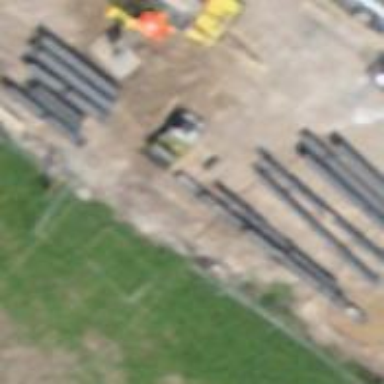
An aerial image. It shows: Pylon for aerialway.